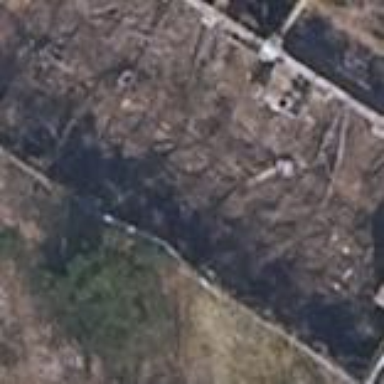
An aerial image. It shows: Ruins of building.